Question: I have been looking for a way to indicate that my app is currently reading a tag. To date I have only been able to get all data at once.
Current scenario:
My app opens, I hold a tag to the back of the app and this triggers my ReaderCallback (See snippet)
'''
public class NFCHandler extends Activity implements NfcAdapter.ReaderCallback {
@Override
public void onTagDiscovered(Tag tag) {
StringBuilder build = new StringBuilder();
for(byte b : tag.getId()){
build.append(Byte.toString(b) + ".");
}
String ID = build.toString();
ID = ID.substring(0,ID.length() - 1);
Log.d("DSM","ID Loaded: " + ID);
}
}
'''
What I wanted to do is: show the user that the NFC tag is in the correct place, by displaying a circulair indeterminate progressbar. I have all aspects of the progressbar in place, I just need a way to trigger it. I know this is possible because some apps already do this, but all these are closed-source, sadly.
I have also dug around 'android.nfc.tech.*' 'android.nfc.*' but yielded no information
This is what I want to achieve:

I am open to suggestions! Thanks in advance.
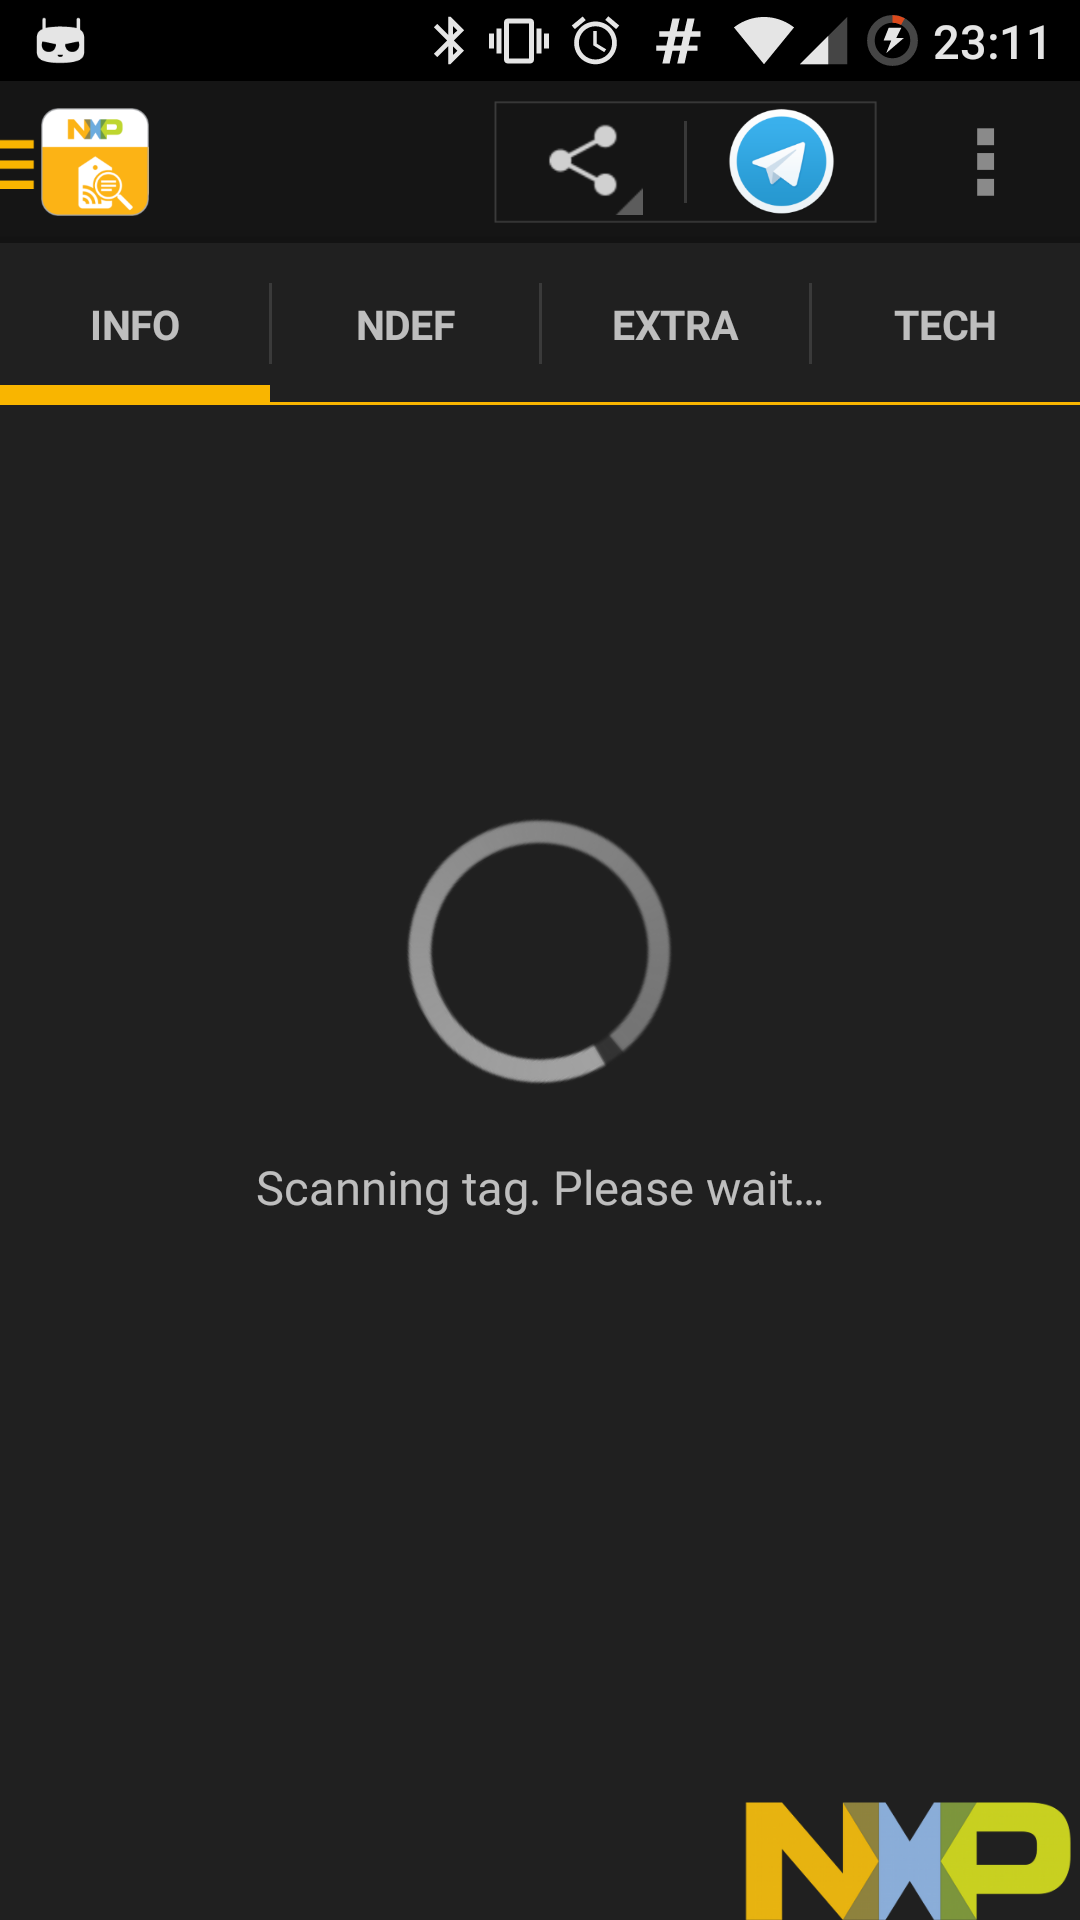
Answer: I found the solution myself, by accident.
Use:
'''
void enableReaderMode (Activity activity,
NfcAdapter.ReaderCallback callback,
int flags,
Bundle extras)
'''
And specify
FLAG_READER_SKIP_NDEF_CHECK and FLAG_READER_NFC_A as flags.
<URL>